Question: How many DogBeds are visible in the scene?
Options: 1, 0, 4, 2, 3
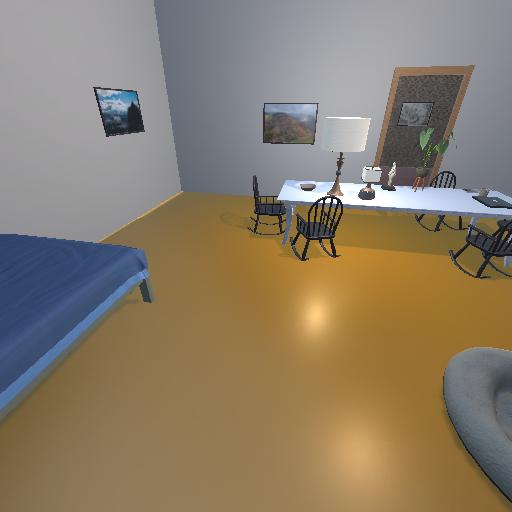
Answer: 1